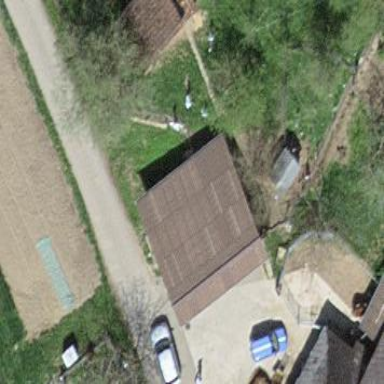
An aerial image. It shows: Shed building.